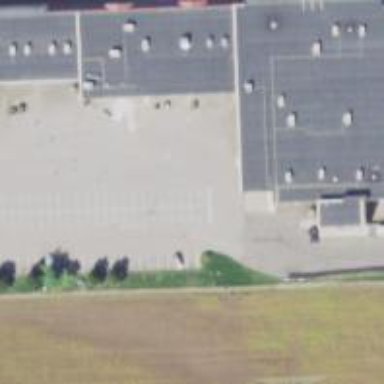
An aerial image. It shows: Retail building.